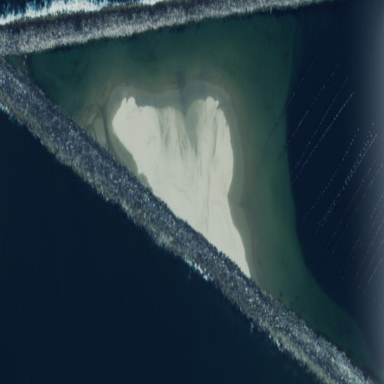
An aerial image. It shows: Sandy beach with natural surface.